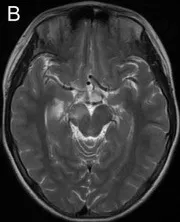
Magnetic resonance imaging findings. MRI performed in July 2012 demonstrated multiple T2 hyperintense lesions (periventricular, juxtacortical, thalamus, basal ganglia, caudex cerebri).
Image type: radiology (mri)